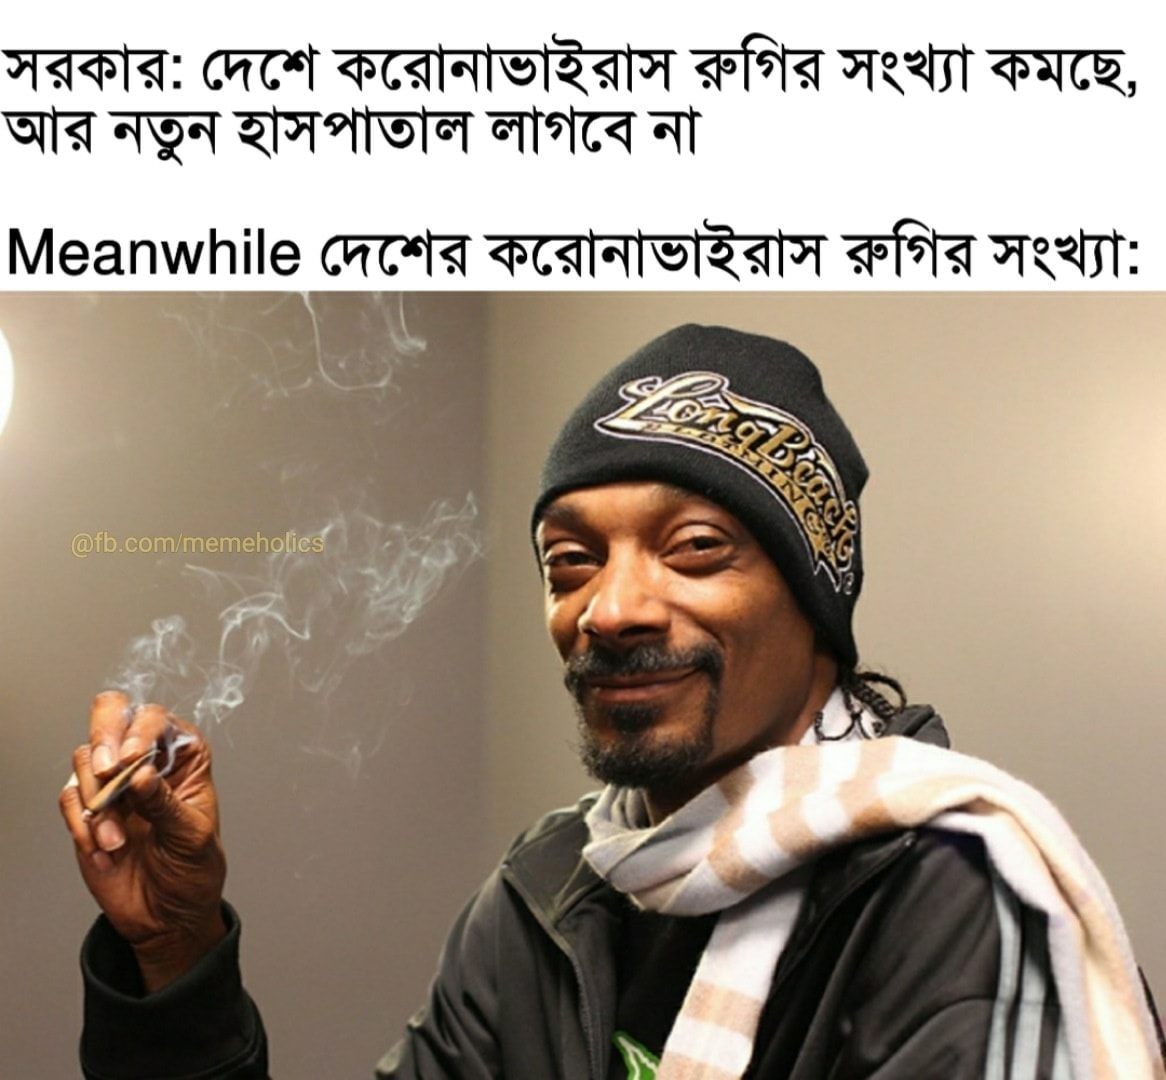
Caption: সরকার : দেশে করোনাভাইরাস রুগির সংখ্যা কমছে , আরে নতুন হাসপাতাল লাগবে না     Meanwhile দেশের করোনাভাইরাস রুগির সংখ্যা :
Label: non-hate